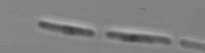
Label: Skeletonema